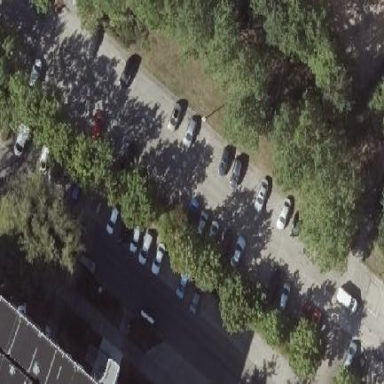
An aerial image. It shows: Parking available on the street side.